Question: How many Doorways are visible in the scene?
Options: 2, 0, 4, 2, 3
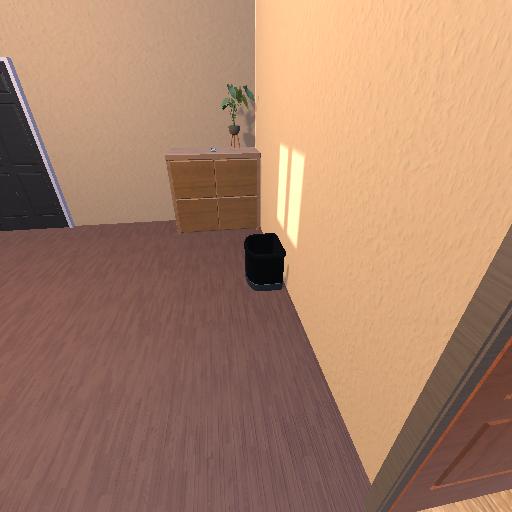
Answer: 2